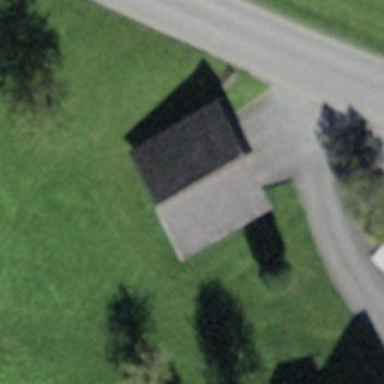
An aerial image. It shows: Garage building.